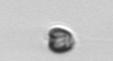
Label: Apedinella